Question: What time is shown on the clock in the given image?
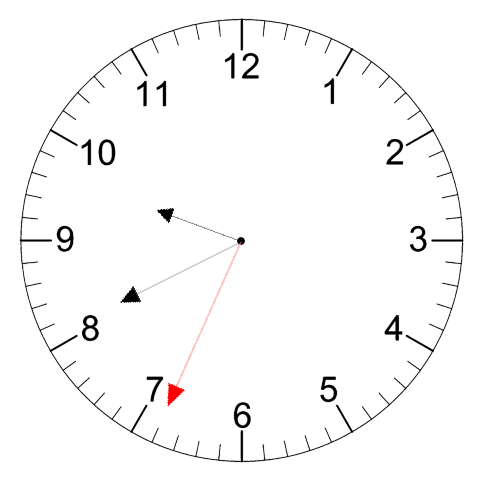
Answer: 09:40:34